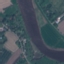
Land use / land cover: River